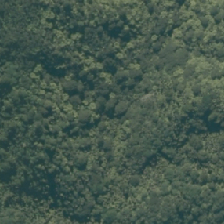
Land cover: indigenous_forest